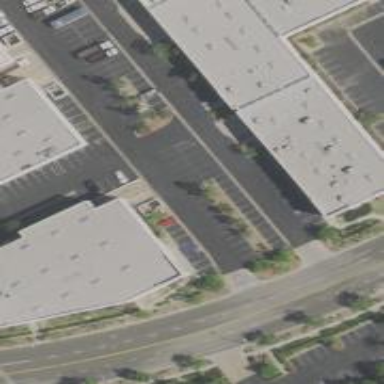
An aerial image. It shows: Warehouse.